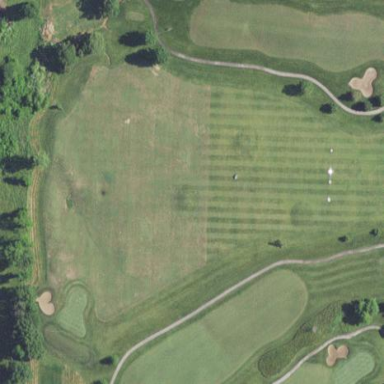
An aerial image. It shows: Grassy area designated as driving range for golf.